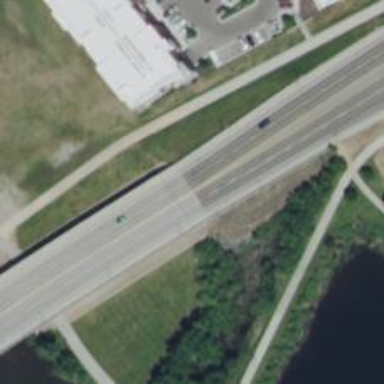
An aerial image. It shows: Secondary road bridge with separate track for cyclists.